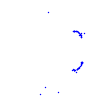
Particle: proton